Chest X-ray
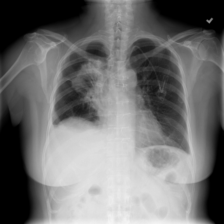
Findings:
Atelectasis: negative
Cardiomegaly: negative
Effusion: positive
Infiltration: positive
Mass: positive
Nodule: negative
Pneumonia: negative
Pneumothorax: negative
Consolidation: negative
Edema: negative
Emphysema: negative
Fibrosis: negative
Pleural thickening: negative
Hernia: negative